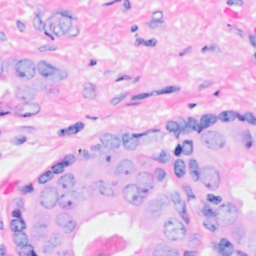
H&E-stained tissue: Breast